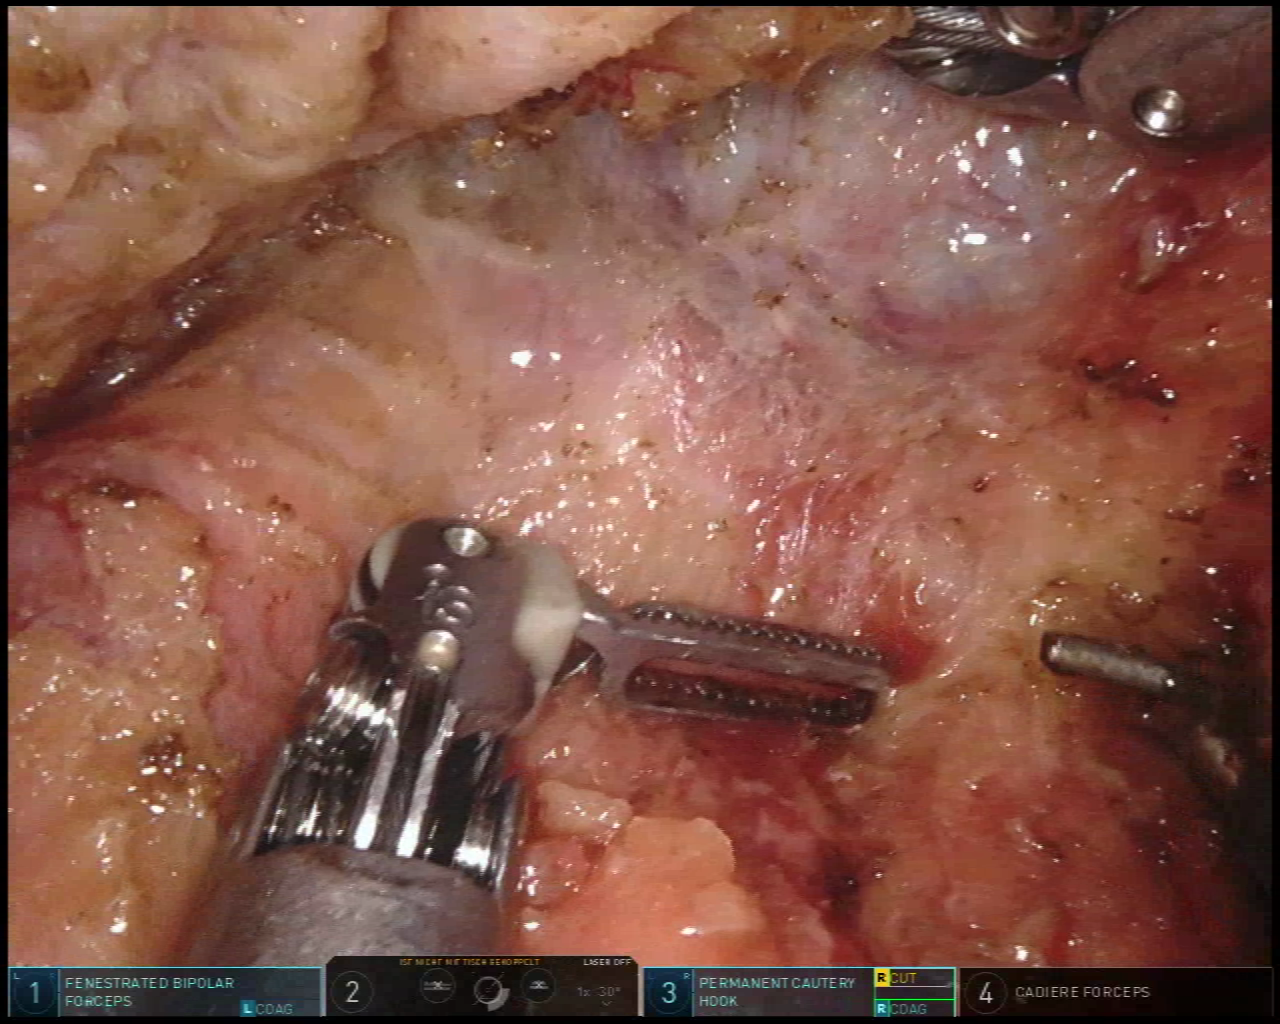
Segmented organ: vesicular_glands
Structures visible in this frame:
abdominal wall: no
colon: no
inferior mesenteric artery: no
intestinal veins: no
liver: no
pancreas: no
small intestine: no
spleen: no
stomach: no
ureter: no
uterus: no
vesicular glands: yes